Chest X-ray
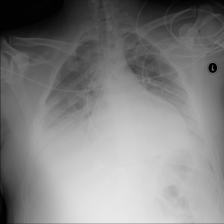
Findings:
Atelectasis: negative
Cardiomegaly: negative
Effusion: negative
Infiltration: negative
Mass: negative
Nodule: negative
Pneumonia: negative
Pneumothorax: negative
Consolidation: negative
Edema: negative
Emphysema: negative
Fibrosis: negative
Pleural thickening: negative
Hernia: negative